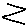
Label: zigzag